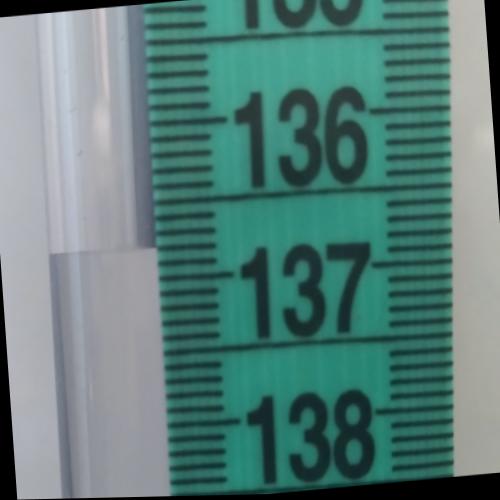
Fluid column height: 136.8 cm